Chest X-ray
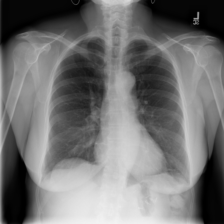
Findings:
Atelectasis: negative
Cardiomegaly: negative
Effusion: negative
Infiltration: negative
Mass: negative
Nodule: negative
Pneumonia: negative
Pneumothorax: negative
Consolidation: negative
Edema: negative
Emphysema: negative
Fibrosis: negative
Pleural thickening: negative
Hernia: negative